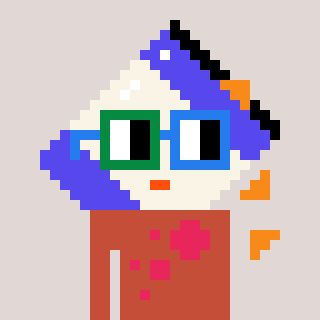
a pixel art character with square green and blue glasses, a chips-shaped head and a rust-colored body on a warm background